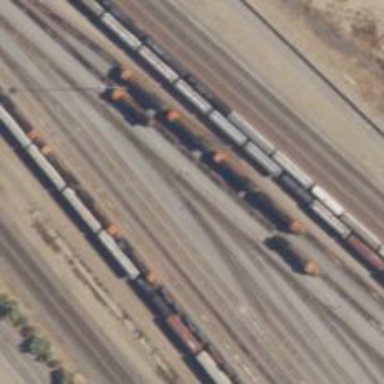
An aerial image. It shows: Railway yard used for servicing trains.